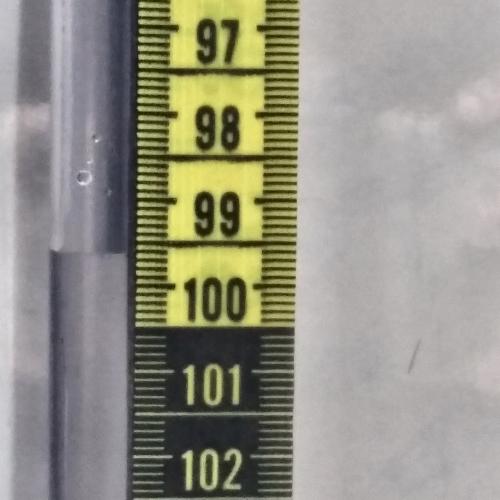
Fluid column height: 99.6 cm